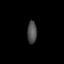
Tissue: lung
Cell type: T cells
Senescence score: 0.1741
Nuclear area (px): 211
Mean DAPI intensity: 77.616